Field crop: maize
Growth stage: 2
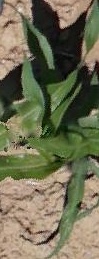
Species: maize